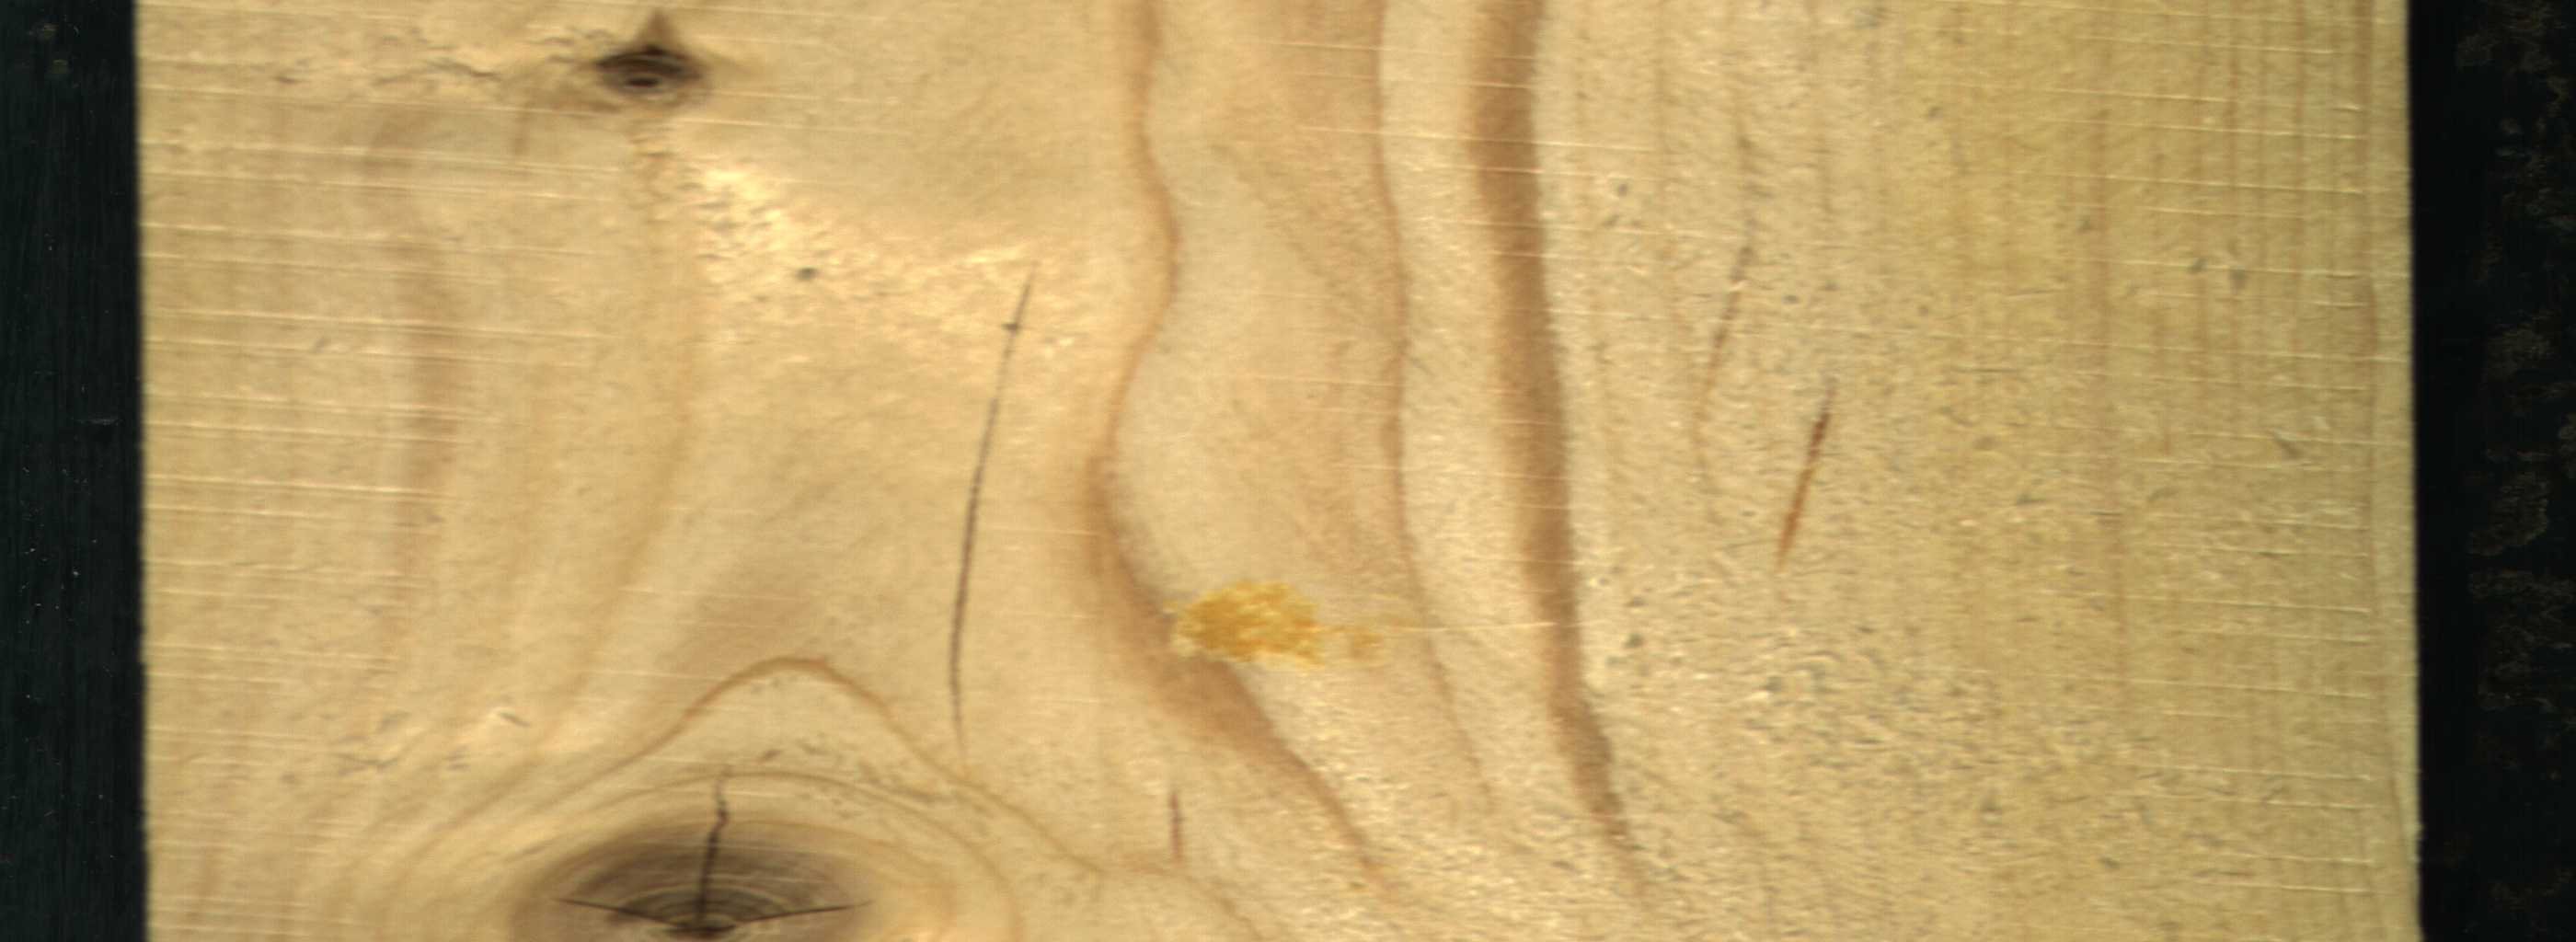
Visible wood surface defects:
resin
resin
Quartzity
Crack
knot_with_crack
Dead_Knot